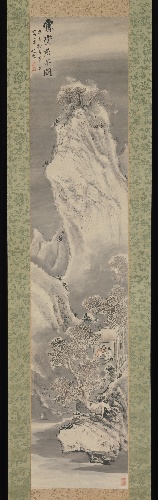
Artist: Tani Bunchō
Artist bio: Japanese, 1763–1840
Date: 1791
Object type: Hanging scroll
Classification: Paintings
Medium: Hanging scroll; ink and  color on paper
Culture: Japan
Period: Edo period (1615–1868)
Dimensions: Image: 52 15/16 in. × 11 in. (134.5 × 27.9 cm)
Overall with mounting: 81 7/8 × 16 3/16 in. (208 × 41.1 cm)
Overall with knobs: 81 7/8 × 18 9/16 in. (208 × 47.1 cm)
Department: Asian Art
Credit line: The Harry G. C. Packard Collection of Asian Art, Gift of Harry G. C. Packard, and Purchase, Fletcher, Rogers, Harris Brisbane Dick, and Louis V. Bell Funds, Joseph Pulitzer Bequest, and The Annenberg Fund Inc. Gift, 1975
Accession year: 1975
Repository: Metropolitan Museum of Art, New York, NY
Tags: Men|Mountains|Snow